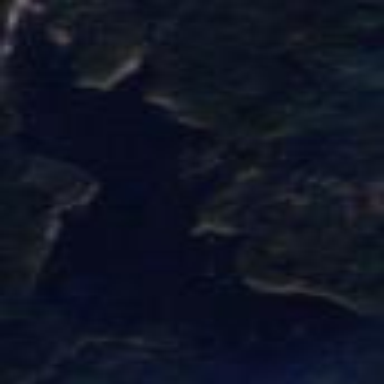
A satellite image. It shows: Lake with natural water.